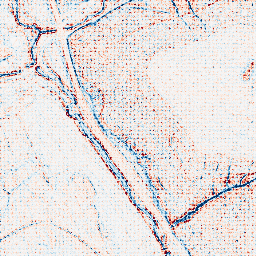
Category: edge_preserving
Decomposition family: anisotropic_diffusion
Decomposition parameters: iterations: 5
kappa: 10
gamma: 0.05
Upsampling method: sinc_blackman
Upsampling parameters: scale: 4
kernel_size: 4
Upsampling scale: 4